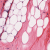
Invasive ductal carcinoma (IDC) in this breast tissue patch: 0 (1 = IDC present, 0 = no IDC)